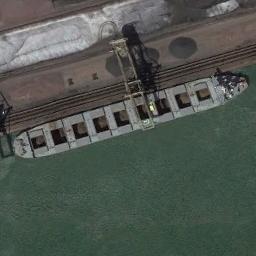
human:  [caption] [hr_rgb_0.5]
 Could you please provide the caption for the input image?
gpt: A white bulk carrier docked by the dock with powdery materials on the dock .

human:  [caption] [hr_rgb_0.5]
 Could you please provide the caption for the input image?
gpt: A ship is beside the dock .

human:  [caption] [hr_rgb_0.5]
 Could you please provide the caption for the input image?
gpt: There is a ship in the green water on the shore .

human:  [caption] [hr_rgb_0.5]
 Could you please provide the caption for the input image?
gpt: The ship is docked at the dock and the water is dark green .

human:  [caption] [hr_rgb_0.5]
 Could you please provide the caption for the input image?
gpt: The ship is at the harbor .